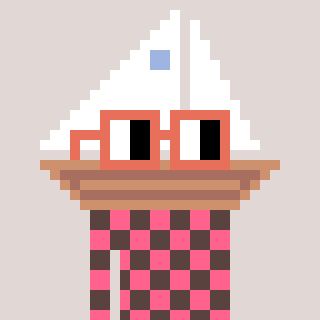
a pixel art character with square orange glasses, a sailboat-shaped head and a darkbrown-colored body on a warm background